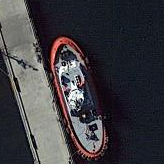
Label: Towing_vessel